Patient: sex M, age 36
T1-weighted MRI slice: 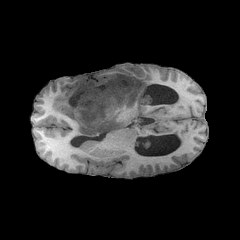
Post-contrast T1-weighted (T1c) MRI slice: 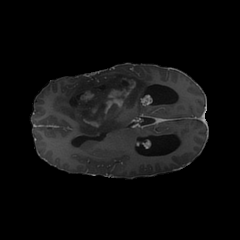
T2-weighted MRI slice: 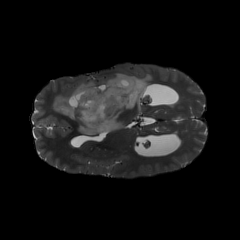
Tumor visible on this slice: yes
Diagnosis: Astrocytoma, IDH-mutant
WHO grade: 4